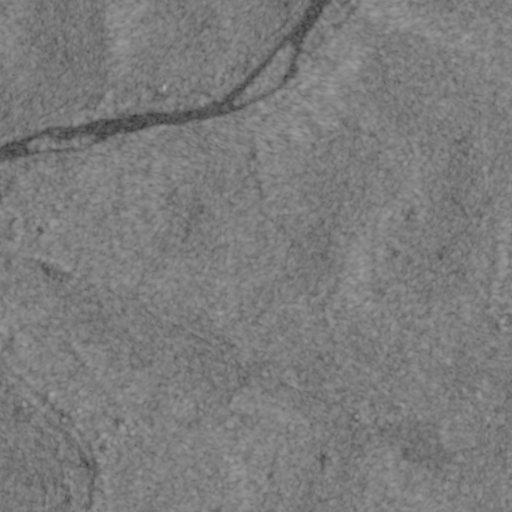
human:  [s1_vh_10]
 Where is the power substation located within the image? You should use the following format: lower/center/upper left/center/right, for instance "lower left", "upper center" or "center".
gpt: The power substation is located in the center left of the image.
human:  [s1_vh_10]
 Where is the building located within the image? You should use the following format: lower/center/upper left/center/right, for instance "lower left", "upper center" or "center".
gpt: The building is located in the lower right of the image.
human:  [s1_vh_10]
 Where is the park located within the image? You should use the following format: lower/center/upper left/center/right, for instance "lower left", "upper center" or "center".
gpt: There is no park in the image.

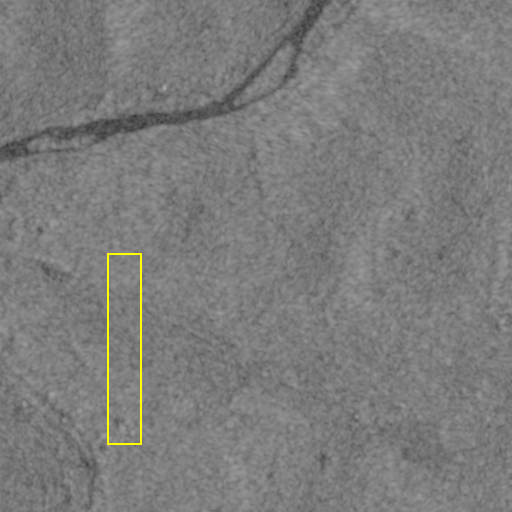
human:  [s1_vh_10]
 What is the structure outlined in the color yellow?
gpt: There is no yellow outline.
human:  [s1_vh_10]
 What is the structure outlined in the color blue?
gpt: There is no structure outlined in blue.